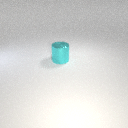
large cyan metal cylinder